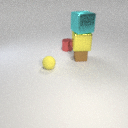
small brown metal cube below large yellow metal cube